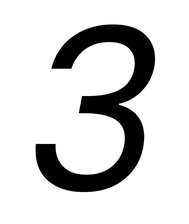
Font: Poppins-Italic